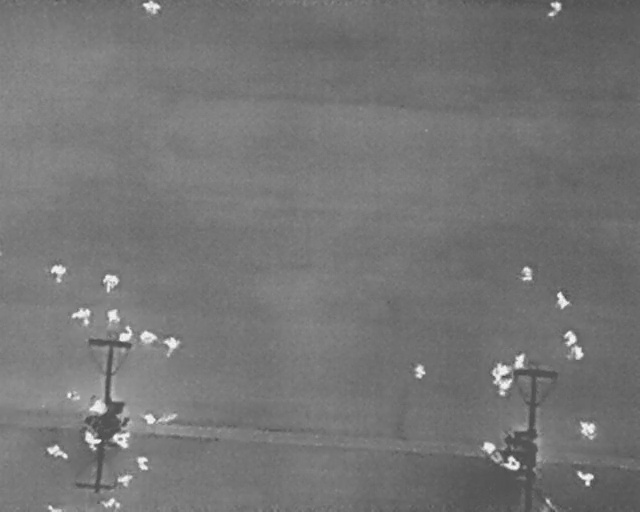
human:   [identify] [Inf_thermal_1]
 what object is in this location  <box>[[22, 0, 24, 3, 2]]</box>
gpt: <ref>1 medium person at the top left</ref>